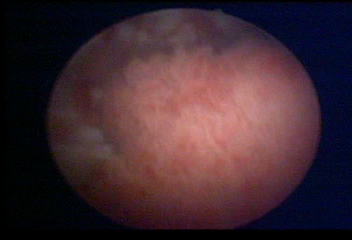
Modality: WLC
Class: Malignant
Subclass: HighGradePapillary
Lesion: L1
Stage: T1
Morphology: Papillary
Bladder cancer association: Yes
Annotated structures: Tumor